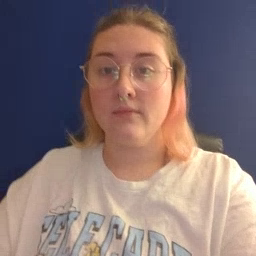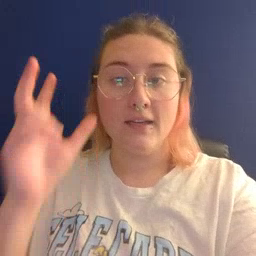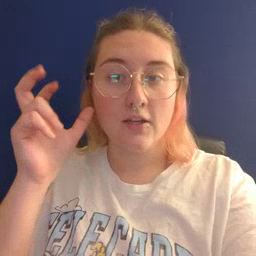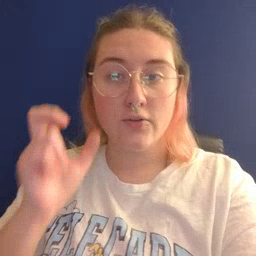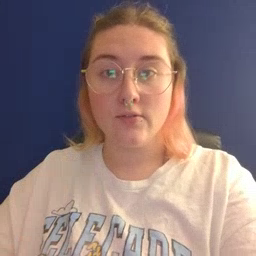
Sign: hear